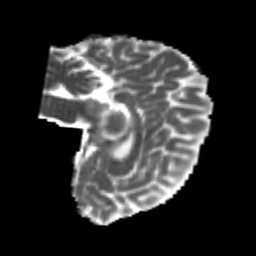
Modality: MD
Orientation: sagittal
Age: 22
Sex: female
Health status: healthy
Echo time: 0.074 s